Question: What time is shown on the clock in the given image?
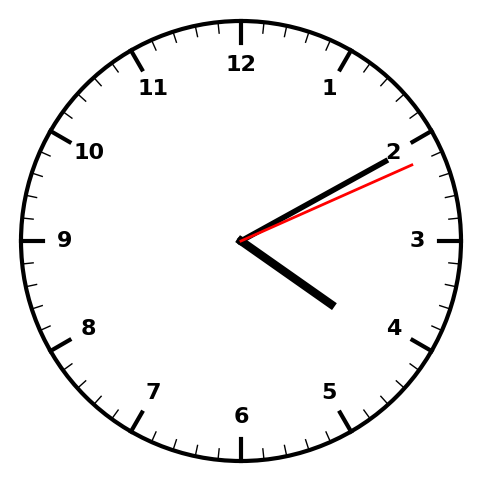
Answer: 04:10:11